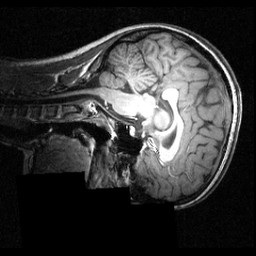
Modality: T1w
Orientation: sagittal
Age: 20
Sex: female
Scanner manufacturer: siemens
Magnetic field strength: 3.951 T
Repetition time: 1.5 s
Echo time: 0.00335 s